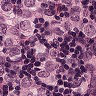
Metastatic tissue present: yes